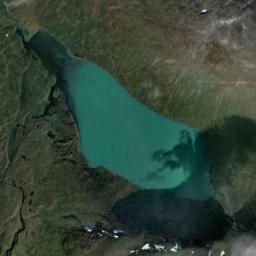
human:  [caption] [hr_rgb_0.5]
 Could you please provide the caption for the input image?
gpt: There are many trees around the lake .

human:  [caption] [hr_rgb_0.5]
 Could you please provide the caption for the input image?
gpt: The lake in the picture is very small .

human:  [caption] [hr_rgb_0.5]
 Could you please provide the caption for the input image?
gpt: The lake lies on a flat ground and the water is green .

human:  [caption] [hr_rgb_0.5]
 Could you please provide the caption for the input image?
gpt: There is an irregularly shaped pale blue lake on the ground with green vegetation .

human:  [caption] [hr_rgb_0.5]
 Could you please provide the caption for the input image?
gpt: There are green meadows around the lake .